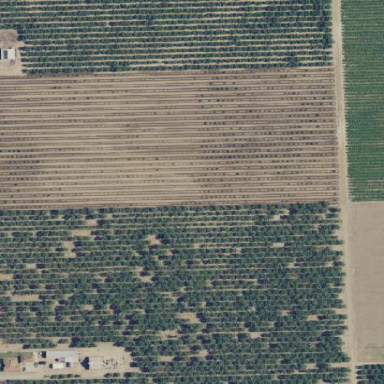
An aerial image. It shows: Orchard filled with almond trees.